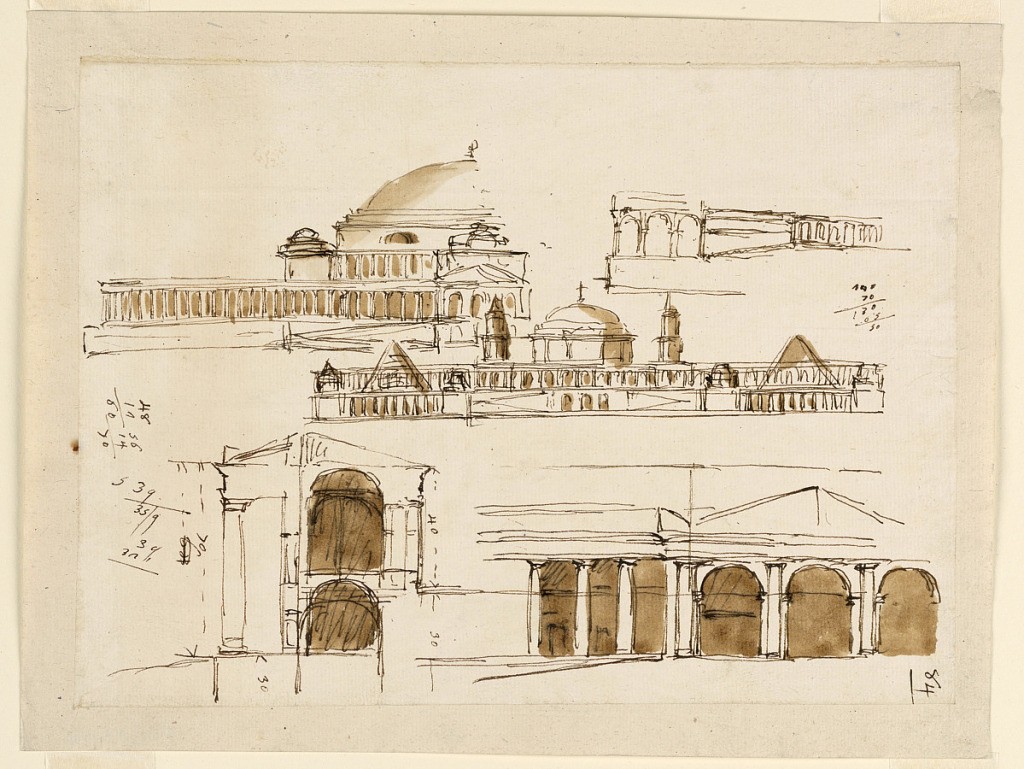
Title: Designs for Five Mausoleums
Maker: Giuseppe Barberi, Italian, 1746–1809
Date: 1795
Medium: Pen and brown ink, brush and brown wash on lined off-white laid paper
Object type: Drawing
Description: Top row, left: the left side of the elevation of the central part is shown. The colonnades begin at the central portico in the first floor. They stand upon a dado in front of which are the stairways. There are also doorways in the basement. A colonnade connects the upper parts of the porticoes which are projecting considerably. Top row, right: the elevation of a portico flanked by a stairway and of a colonnade. Center: an elevation. The first design showed the central building rising over an enormous colonnade and flanked by steeples. Pyramids flanked by pythons were drawn over the lateral parts of the colonnade and colonnades were added in their dados. Bottom row, at left: section of a portico with measurements at right: the elevation of a portico and of the colonnade as in the top design. Accounts.